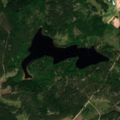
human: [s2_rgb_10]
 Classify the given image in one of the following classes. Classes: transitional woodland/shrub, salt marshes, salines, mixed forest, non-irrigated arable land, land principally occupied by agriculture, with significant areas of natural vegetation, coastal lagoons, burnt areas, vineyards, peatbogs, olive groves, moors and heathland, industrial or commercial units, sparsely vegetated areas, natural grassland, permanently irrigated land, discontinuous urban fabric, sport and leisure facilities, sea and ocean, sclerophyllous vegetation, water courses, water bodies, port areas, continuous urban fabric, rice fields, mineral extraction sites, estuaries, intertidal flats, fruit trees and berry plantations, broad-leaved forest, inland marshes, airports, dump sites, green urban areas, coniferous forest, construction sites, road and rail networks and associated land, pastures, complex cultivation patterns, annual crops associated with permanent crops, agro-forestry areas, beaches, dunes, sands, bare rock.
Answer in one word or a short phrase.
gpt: land principally occupied by agriculture, with significant areas of natural vegetation, coniferous forest